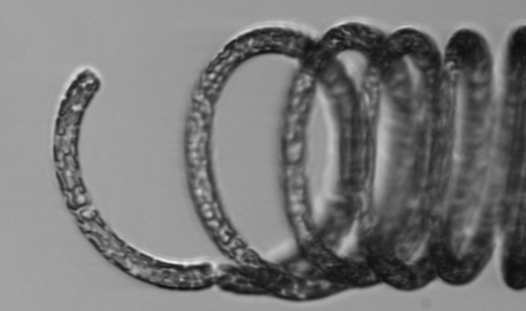
Label: Guinardia_striata